Field crop: tomato
Growth stage: 1
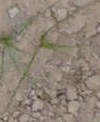
Species: cyperus